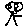
Label: tree